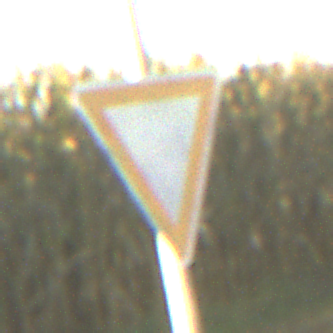
Verkehrszeichen: VorfahrtGewaehren
Umgebung: Outdoor, RoadRail
Tageszeit: SunriseSunset
Wetter: Clear
Licht: Natural
Jahreszeit: NotSpecified
Kontrast: HighContrast